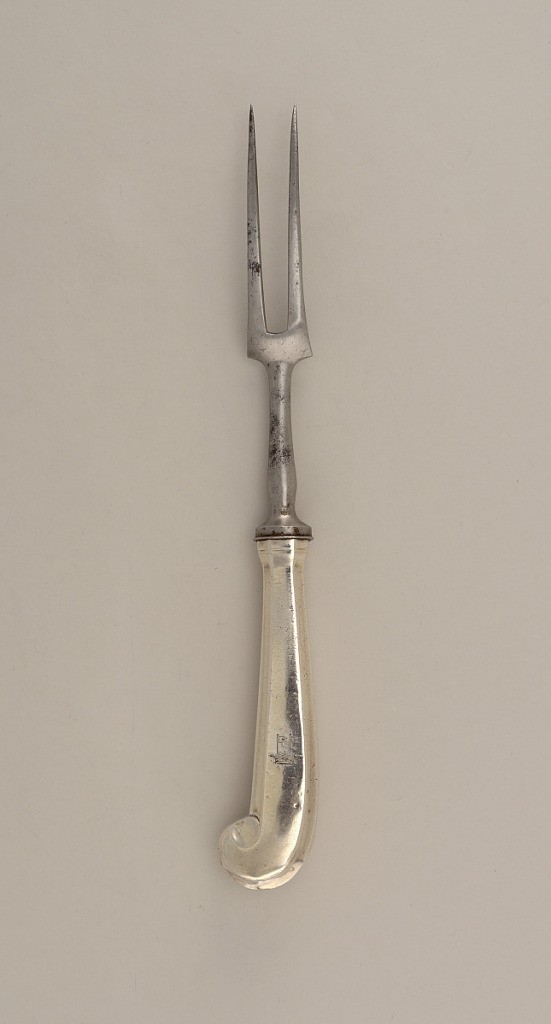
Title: fork
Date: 18th–19th century
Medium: silver
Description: Fork has pistol shaped handle.